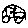
Label: car